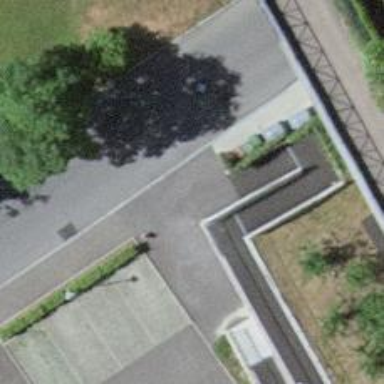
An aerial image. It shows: Hedge barrier.